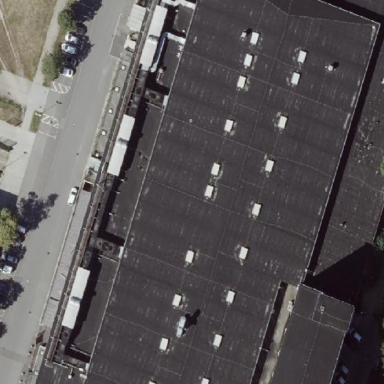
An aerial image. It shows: Commercial building.